Question: I need to allow users edit and print client-related documents (invoices and another).
User fill print form (select clients, month, how much copies of each of 4 types of documents he/she needs) and click to print button.
Next my system should do (algorithm):
'''
result = create new word-friendly file # because user may manually edit it later
for client in form_clients:
snapshot = select row in snapshots table
where client == client and month == form_month
document1 = generate_from_template(snapshot, tpl1.docx)
for 1 to form_how_much_copies_of_1_type_of_document_he_or_she_needs:
result += document1
document2 = generate_from_template(snapshot, tpl2.docx)
for 1 to form_how_much_copies_of_2_type_of_document_he_or_she_needs:
result += document2
document3 = generate_from_template(snapshot, tpl3.docx)
for 1 to form_how_much_copies_of_3_type_of_document_he_or_she_needs:
result += document3
document4 = generate_from_template(snapshot, tpl4.docx)
for 1 to form_how_much_copies_of_4_type_of_document_he_or_she_needs:
result += document4
print result
'''
requirements:
- - - - -
My question is how to generate this file (result)?
There is <URL>...
Or I can save all my .docx templates as html and use them as normal django templates but not sure how to combine them together in 1 document and create page breaks...
Or may be i should look at another word-compatible file formats?...
p.s. better use python but its not critical, i may use java/perl/ruby/php/bash/etc.. and install any new Ubuntu-compatible packages...
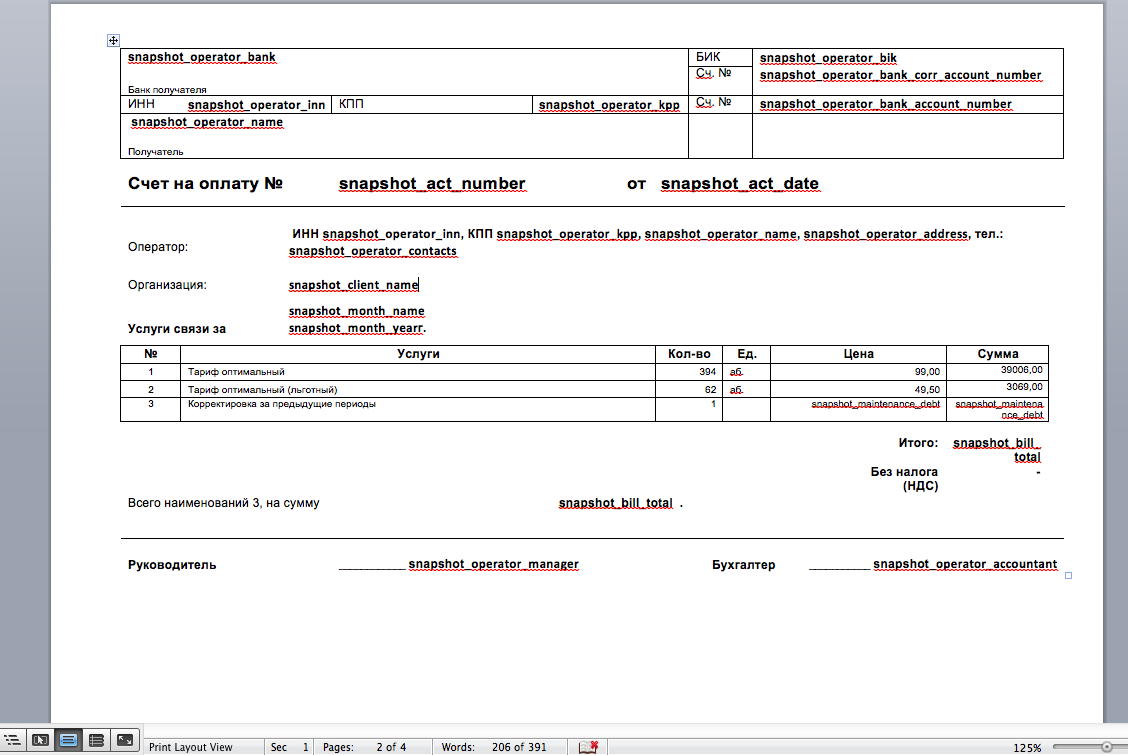
Answer: If using a template is not absolutely required, or if you are willing to recreate the template with code, use <URL> for python to generate a PDF, then print it.
See this example on how to make tables:
<URL>
Also check out this invoice example:
<URL>